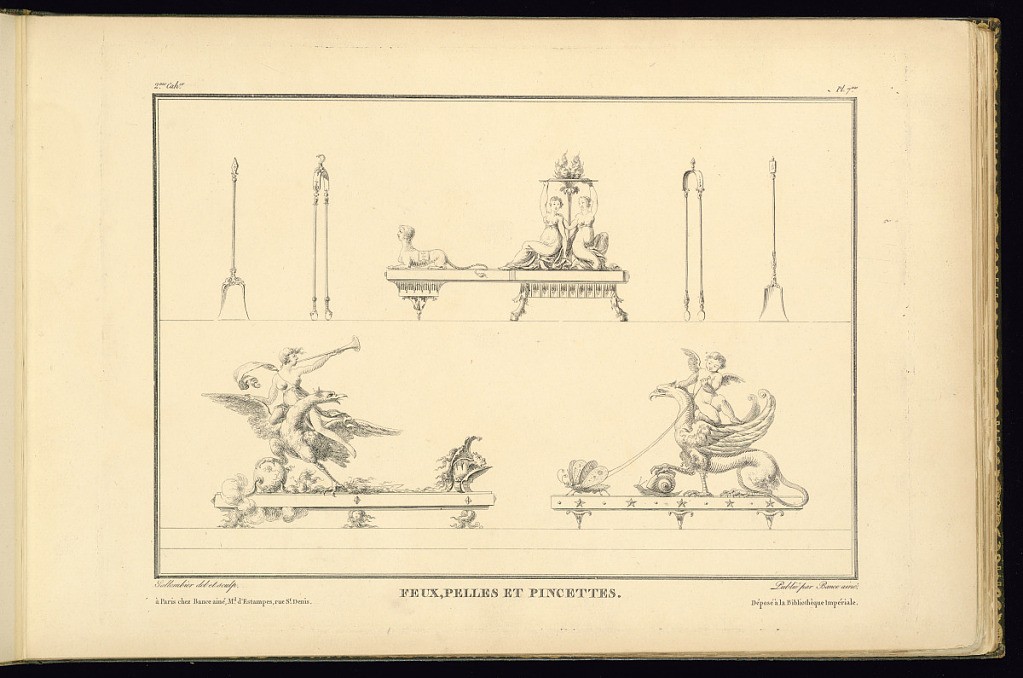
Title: FEUX, PELLES, ET PINCETTES
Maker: Henri Sallembier, French, ca. 1753 - 1820
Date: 1805
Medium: Etching on paper
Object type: Print
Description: Designs for three andirons, two fireplace tongs, and two fireplace shovels with Empire style motifs, including female figures, griffins, sphynx, winged putti, butterfly, snail, smoking cannon ball, stars, flaming torch, and fleurons. The plate is titled, signed, and numbered.